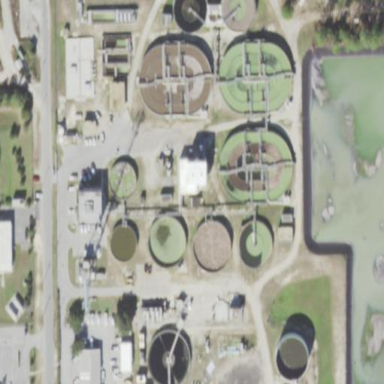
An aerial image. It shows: Wastewater plant.